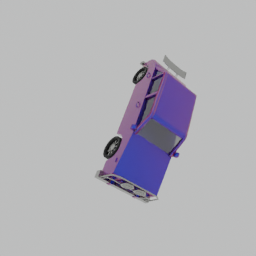
Label: mechanical